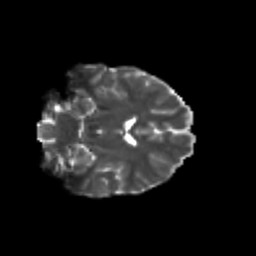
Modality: T2w
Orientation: coronal
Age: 12
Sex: female
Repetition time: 9.5 s
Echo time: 0.089 s